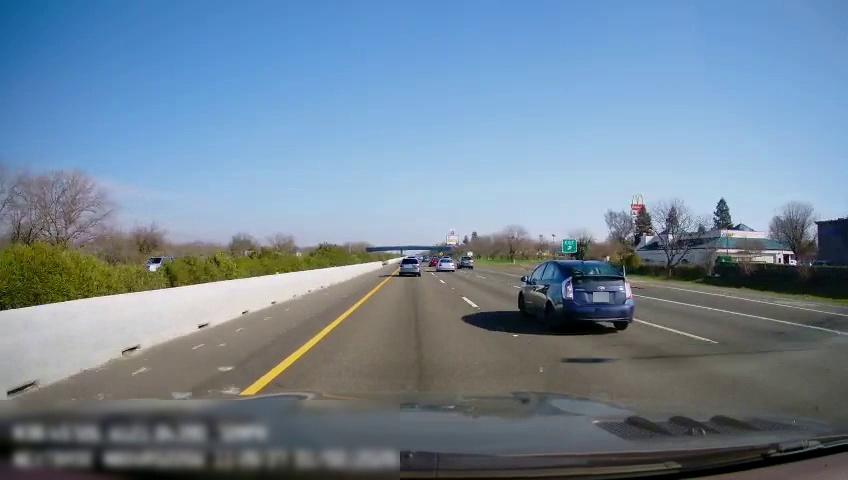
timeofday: Day
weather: Sunny
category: Drivable Space
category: Vehicles | SUV
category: Vehicles | SUV
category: Vehicles | SUV
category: Vehicles | Car
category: Vehicles | Car
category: Vehicles | SUV
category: Lanes | Current Lane
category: Lanes | Current Lane
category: Lanes | Alternate Lane
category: Lanes | Alternate Lane
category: Lanes | Alternate Lane
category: Traffic | Signs